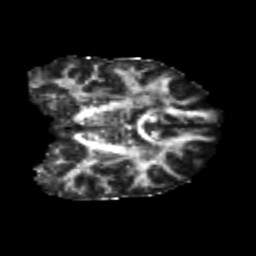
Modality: FA
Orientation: coronal
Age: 22
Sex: male
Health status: healthy
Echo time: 0.074 s